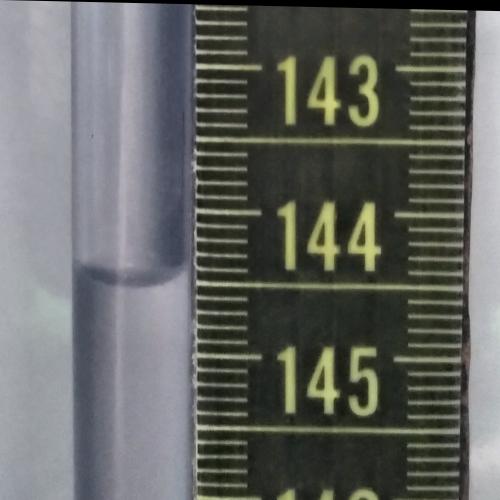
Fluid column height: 144.5 cm